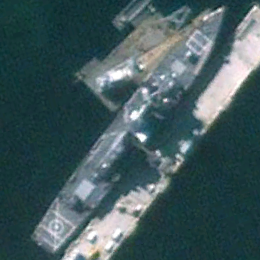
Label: destroyer